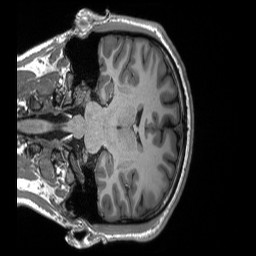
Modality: T1w
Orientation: coronal
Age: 24
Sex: male
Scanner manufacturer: siemens
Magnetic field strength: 3 T
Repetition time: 2.3 s
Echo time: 0.00298 s